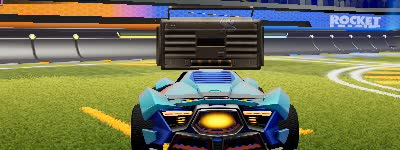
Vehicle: werewolf